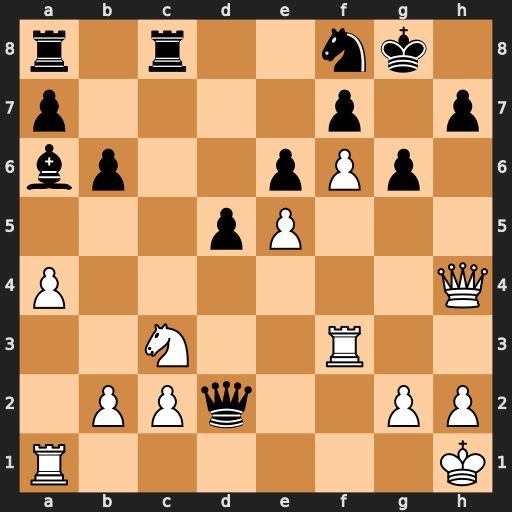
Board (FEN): r1r2nk1/p4p1p/bp2pPp1/3pP3/P6Q/2N2R2/1PPq2PP/R6K
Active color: w
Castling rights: -
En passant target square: -
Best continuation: Rd1 Rc4 g4 Rxg4 Qxg4